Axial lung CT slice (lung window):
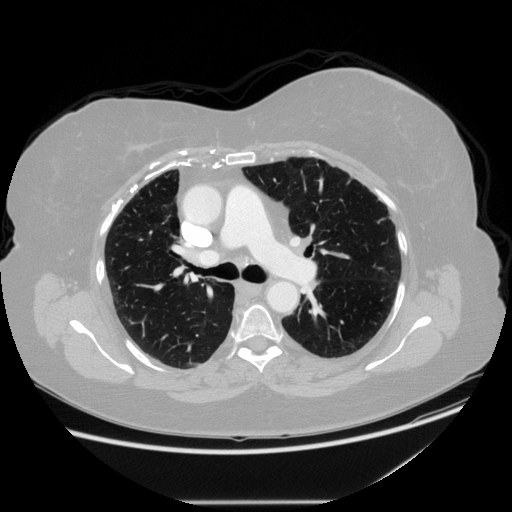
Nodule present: no